Current action and preconditions to check: trajectory_clear

Your task: For each precondition in the list above, predict whether it will hold at this action.

Consider the current scene as observed from the mobile robot's camera, and analyze the predicted future states of all dynamic agents (e.g., people, animals, vehicles, or any moving entities) within the NEXT SECOND.

IMPORTANT: Only answer "very likely" if you are absolutely certain—based on strong, clear evidence—that a dynamic agent will violate the precondition in the predicted future state. Do NOT answer "very likely" for unlikely, ambiguous, or low-probability risks.

Ask yourself for each precondition: Is there a high probability, with clear and convincing evidence, that the predicted future states of any dynamic agent will interfere with the predicted future state of the currently executing action within the NEXT SECOND, causing that precondition to fail?

Assess the risk level based on these predictions. Use "likely" or "very likely" if motions create a clear risk of interference.

Use "neutral" or "improbable" if agents are nearby but their predicted paths are clearly diverging or non-conflicting.

Failure Risk Categories: "very improbable", "improbable", "neutral", "likely", "very likely"

Answer Format: Output ONLY the probability_of_failure value from these categories: "very improbable", "improbable", "neutral", "likely", "very likely"

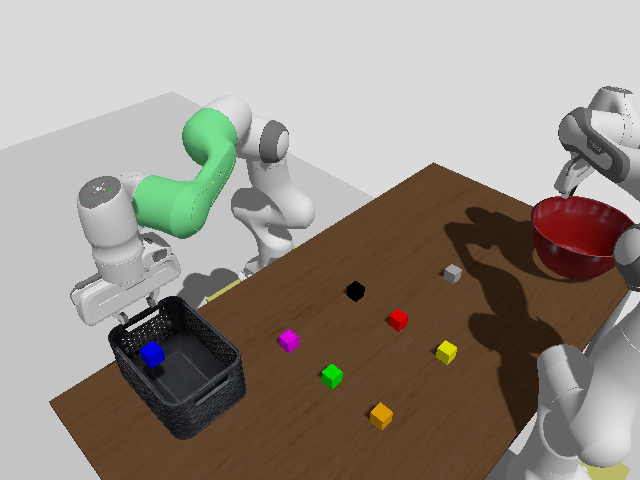

Answer: very improbable